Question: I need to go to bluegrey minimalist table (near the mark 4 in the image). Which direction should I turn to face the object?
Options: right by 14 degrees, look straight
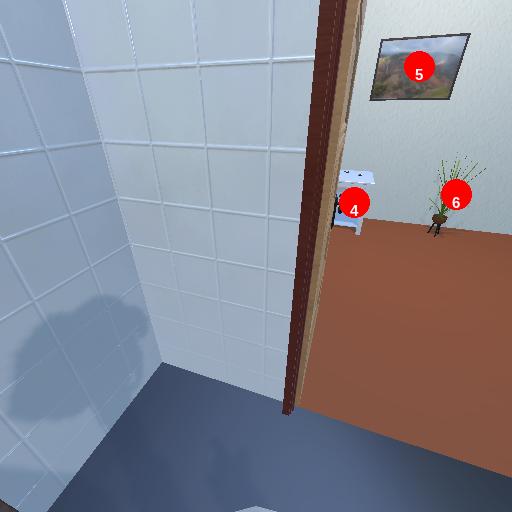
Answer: right by 14 degrees